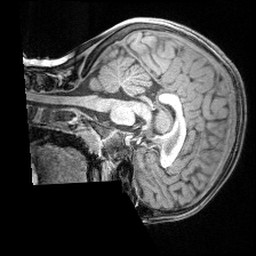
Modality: T1w
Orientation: sagittal
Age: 9
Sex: female
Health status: ill
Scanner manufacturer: siemens
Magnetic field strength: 3 T
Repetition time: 1.6 s
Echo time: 0.00179 s